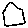
Label: house